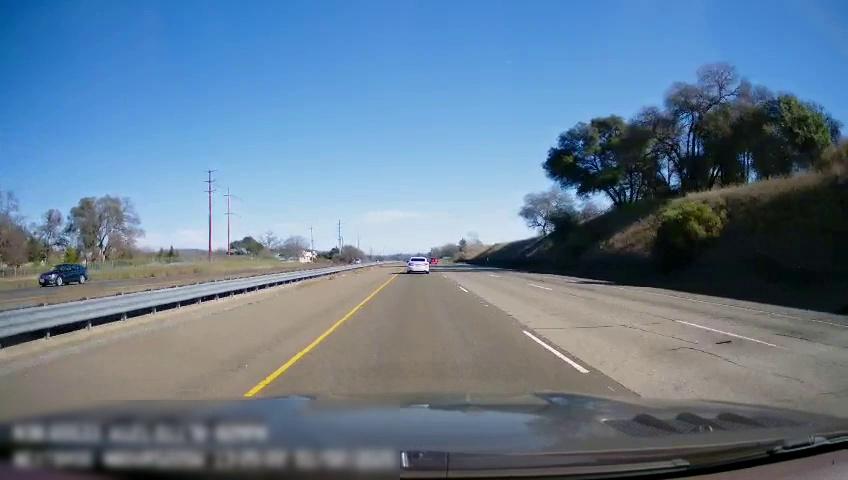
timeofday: Day
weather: Sunny
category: Drivable Space
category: Drivable Space
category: Vehicles | Car
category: Vehicles | Car
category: Vehicles | SUV
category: Lanes | Current Lane
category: Lanes | Current Lane
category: Lanes | Alternate Lane
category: Lanes | Alternate Lane